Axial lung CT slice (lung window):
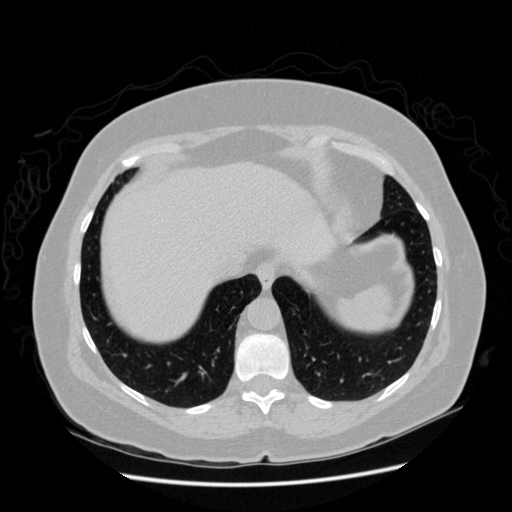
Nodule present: no